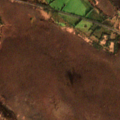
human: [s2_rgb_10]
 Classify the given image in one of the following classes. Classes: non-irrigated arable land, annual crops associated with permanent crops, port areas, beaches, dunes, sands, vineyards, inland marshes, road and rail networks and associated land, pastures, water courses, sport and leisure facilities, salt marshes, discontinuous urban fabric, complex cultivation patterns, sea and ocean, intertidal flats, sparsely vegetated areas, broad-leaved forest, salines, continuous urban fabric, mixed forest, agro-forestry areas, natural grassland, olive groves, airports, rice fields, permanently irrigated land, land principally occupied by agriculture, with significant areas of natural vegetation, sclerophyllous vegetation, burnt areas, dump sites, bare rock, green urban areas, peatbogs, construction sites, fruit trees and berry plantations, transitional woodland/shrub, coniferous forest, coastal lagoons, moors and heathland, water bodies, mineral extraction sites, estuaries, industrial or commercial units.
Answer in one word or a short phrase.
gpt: pastures, land principally occupied by agriculture, with significant areas of natural vegetation, peatbogs